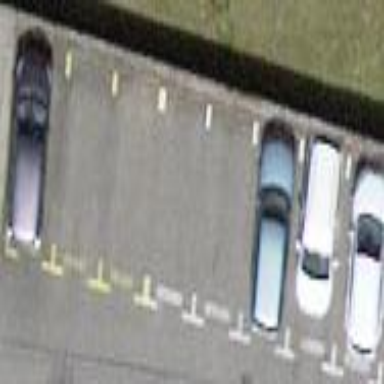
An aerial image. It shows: Parking area with surface.